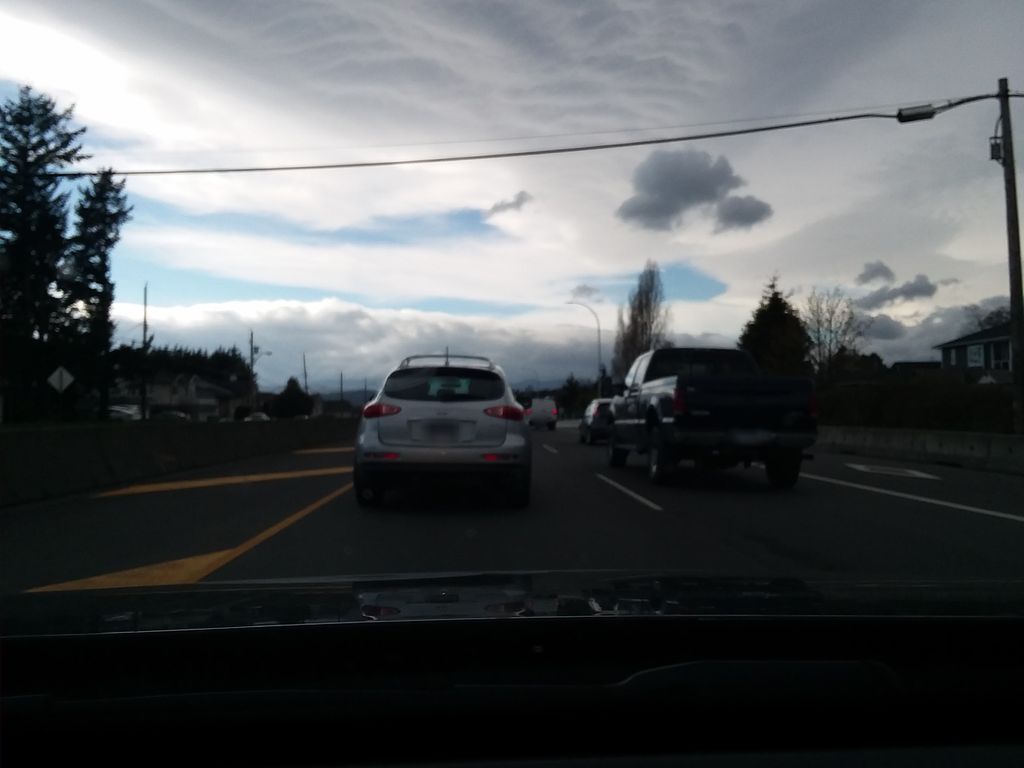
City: victoria